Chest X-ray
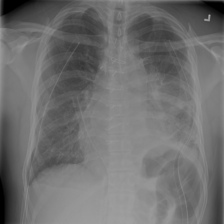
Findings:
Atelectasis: negative
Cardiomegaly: negative
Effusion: negative
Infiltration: positive
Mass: negative
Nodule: negative
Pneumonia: negative
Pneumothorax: positive
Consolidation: negative
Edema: negative
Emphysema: negative
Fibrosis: negative
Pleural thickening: positive
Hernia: negative